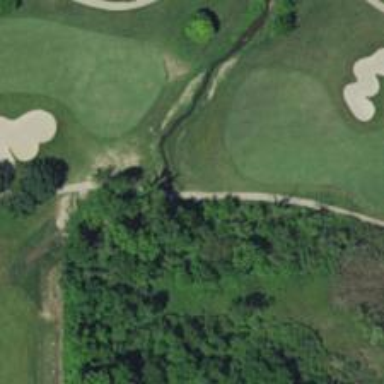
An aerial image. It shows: Service road on bridge designed for golf cartpath.